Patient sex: M
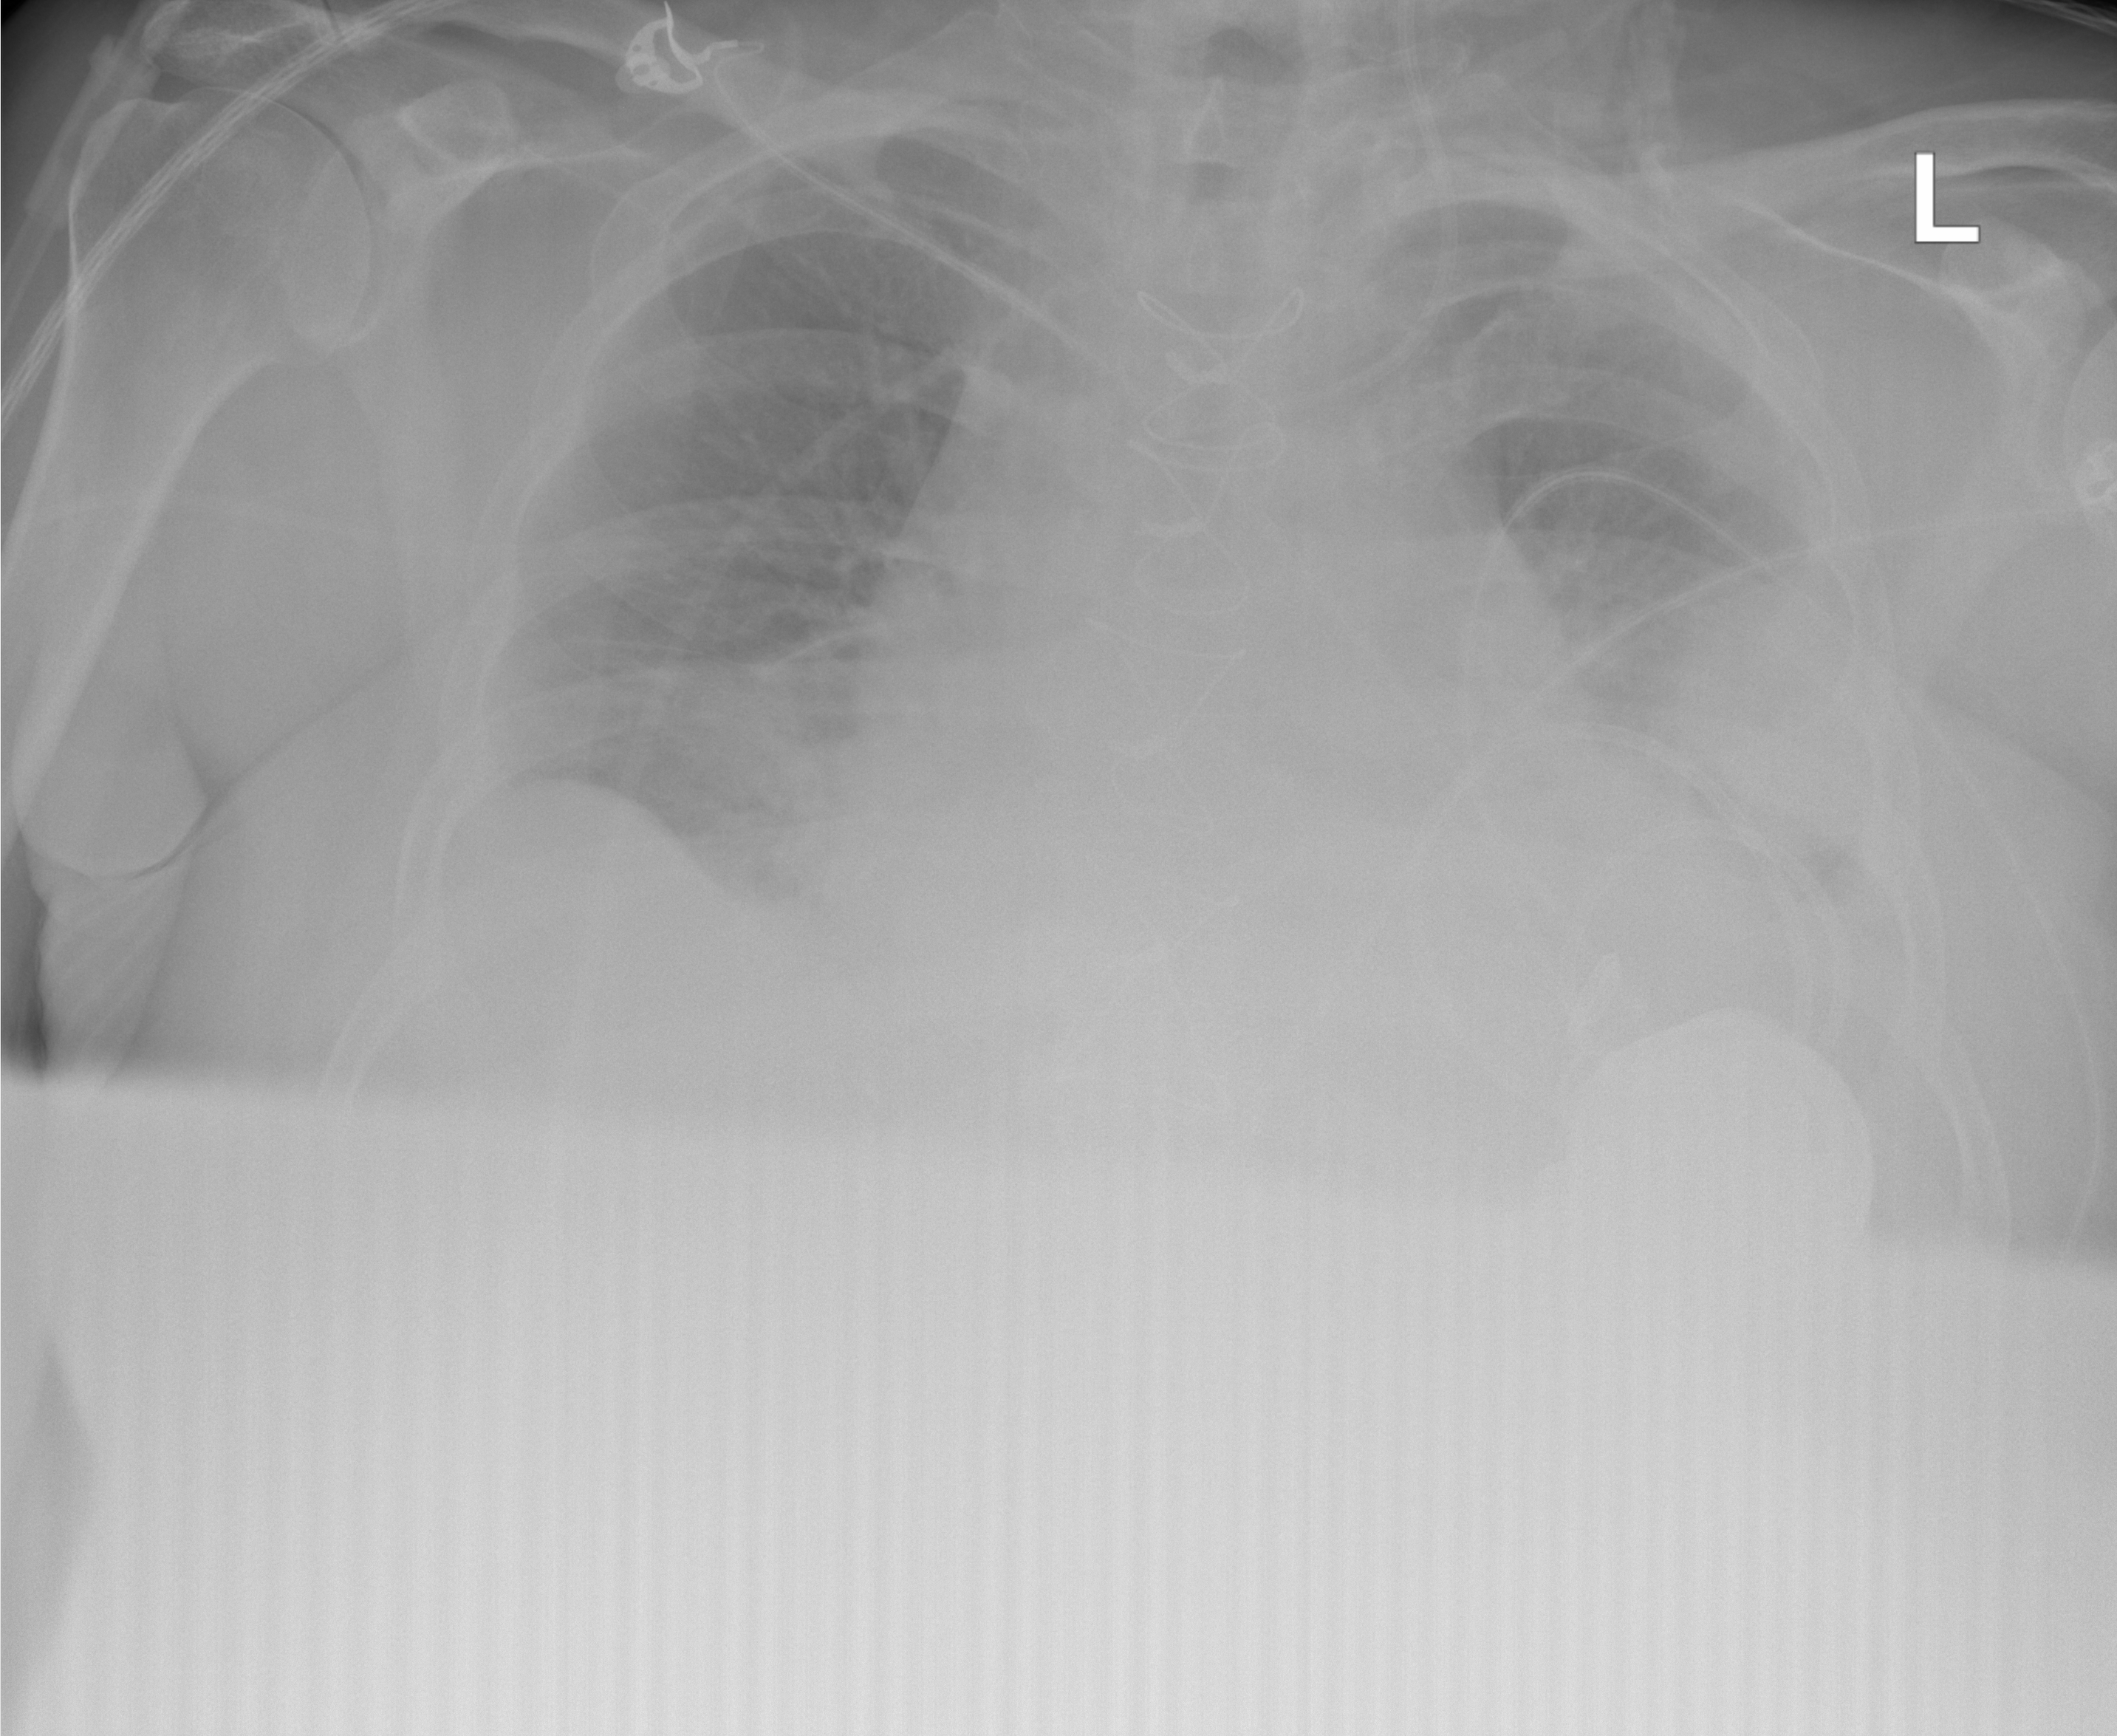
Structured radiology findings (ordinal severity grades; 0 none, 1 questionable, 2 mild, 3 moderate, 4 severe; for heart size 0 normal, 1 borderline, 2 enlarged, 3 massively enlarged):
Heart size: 2
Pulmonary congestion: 2
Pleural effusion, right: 2
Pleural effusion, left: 2
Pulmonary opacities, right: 2
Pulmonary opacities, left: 2
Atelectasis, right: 2
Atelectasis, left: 2